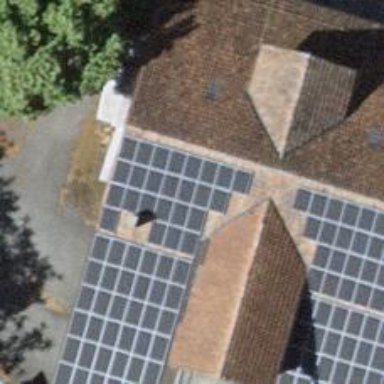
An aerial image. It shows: Solar photovoltaic panel generator.